【题型】填空题　【知识点】平面几何　【难度】easy
如图是一个长方形花圃的平面图，其中阴影部分种植牡丹，空白部分种植芍药，已知长方形的宽是 2 米，那么种植牡丹的面积是\underline{\quad\quad}平方米．

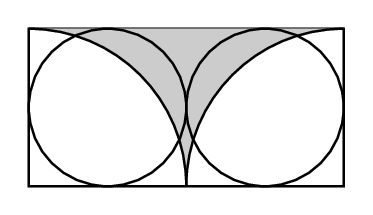
【解答】
\noindent \textbf{【答案】}$6-\dfrac{3}{2}\pi$

\noindent \textbf{【分析】}利用长方形的面积减去两个半径为 2 的四分之一圆的面积，再减去上方中间的空白部分面积即可．

\noindent \textbf{【详解】}解：由题意可得：
\noindent 种植牡丹的面积是：$2\times 4-\dfrac{1}{2}\times 2^2\pi-\dfrac{1}{4}\times\left(2\times 4-2\times 1^2\pi\right)=6-\dfrac{3}{2}\pi$，

\noindent 故答案为：$6-\dfrac{3}{2}\pi$．

\noindent \textbf{【点睛】}本题考查了求不规则图形的面积，解题的关键是得出阴影部分面积的构成，利用割补法的思想计算．